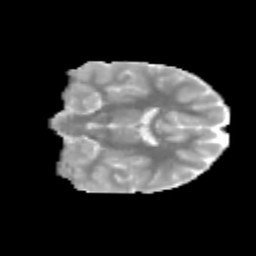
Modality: MD
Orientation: coronal
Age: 9
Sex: female
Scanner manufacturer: siemens
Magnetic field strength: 3 T
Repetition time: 3.8 s
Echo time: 0.07 s